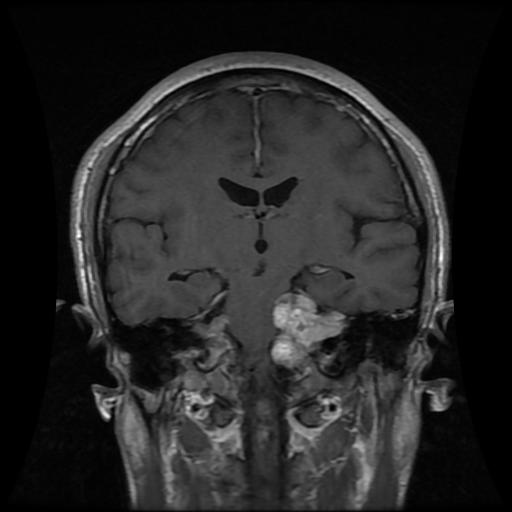
Label: meningioma